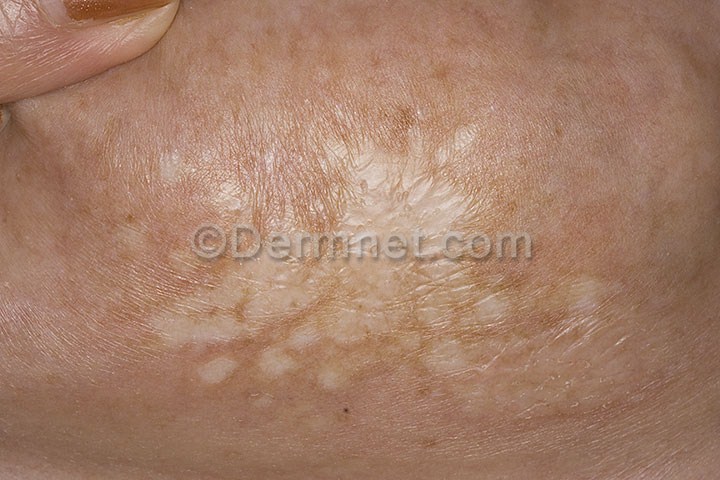
Disease: Psoriasis pictures Lichen Planus and related diseases